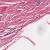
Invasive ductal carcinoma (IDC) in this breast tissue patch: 1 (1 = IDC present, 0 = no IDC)